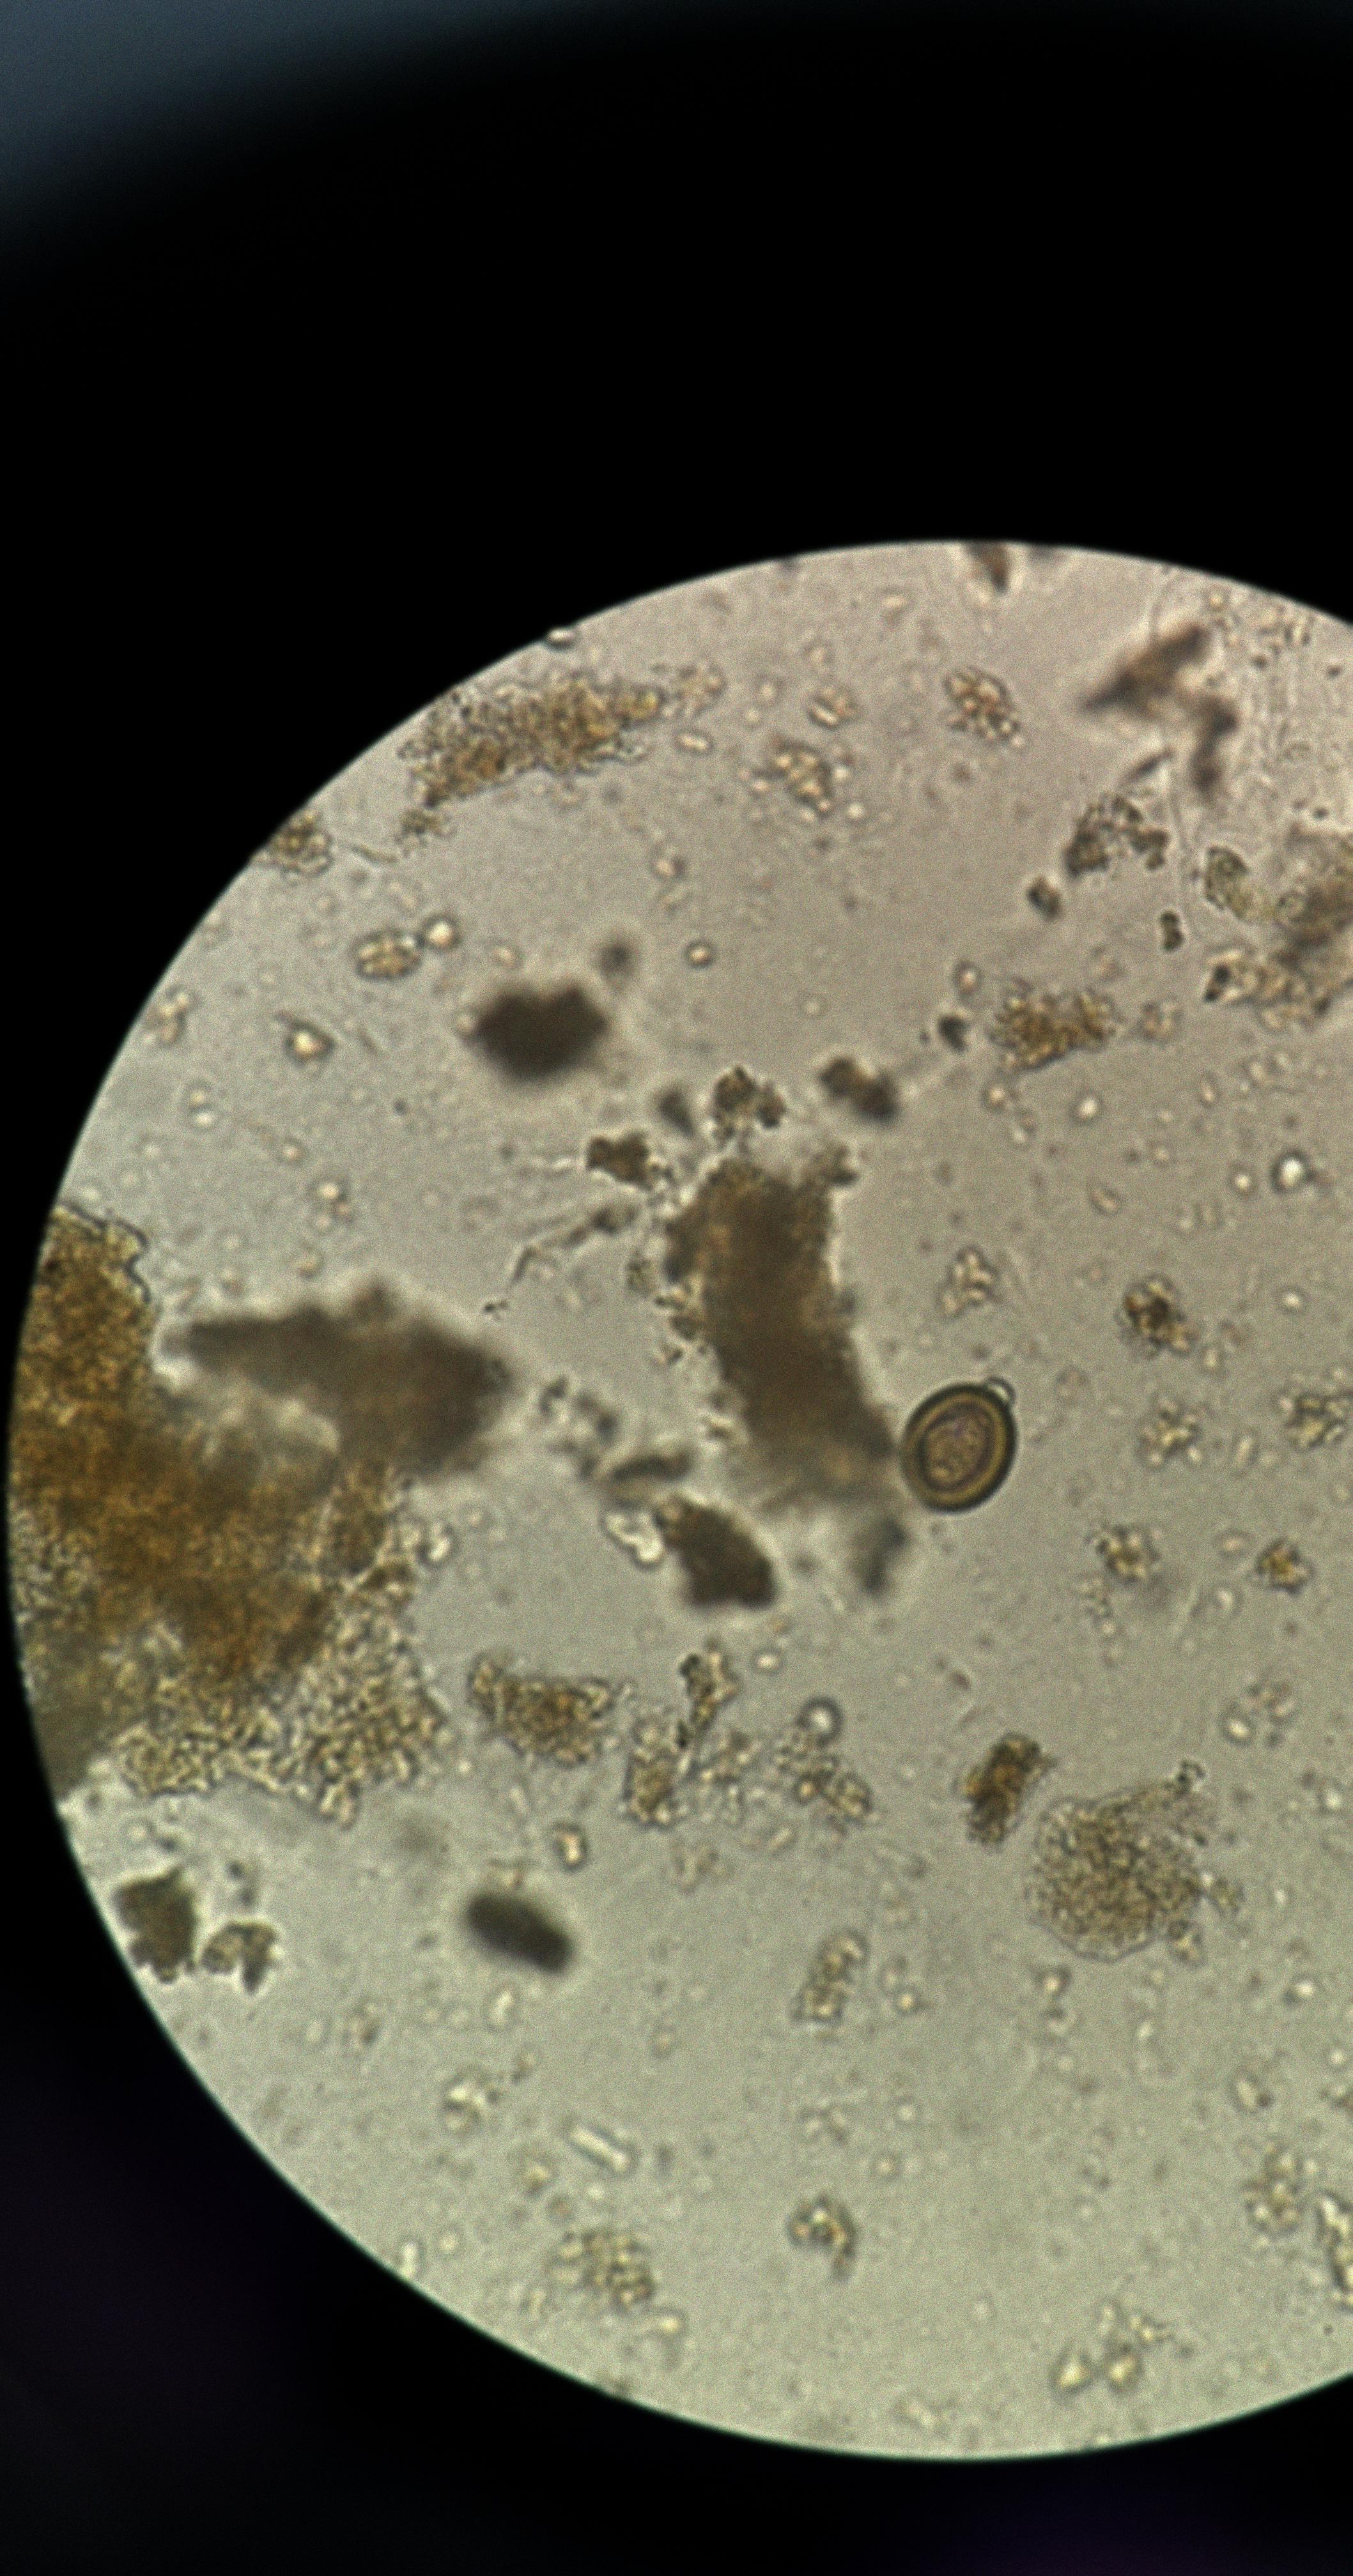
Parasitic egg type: Taenia spp. egg